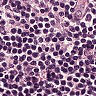
Metastatic tissue present: no